Aerial crown-view tile of a tropical tree (Barro Colorado Island, Panama), acquired 20240918:
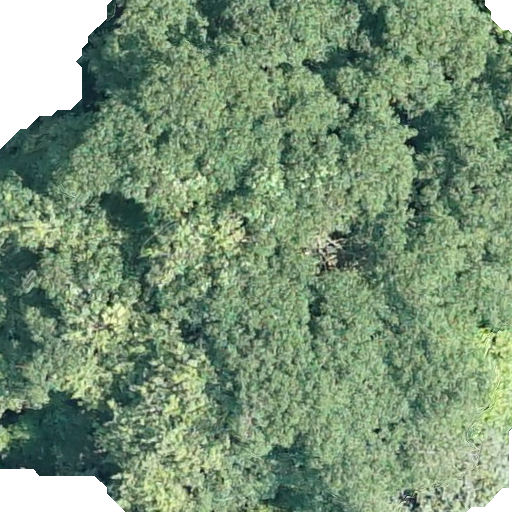
Species: Hura crepitans
GBIF accepted scientific name: Hura crepitans
Crown area: 501.412 m²